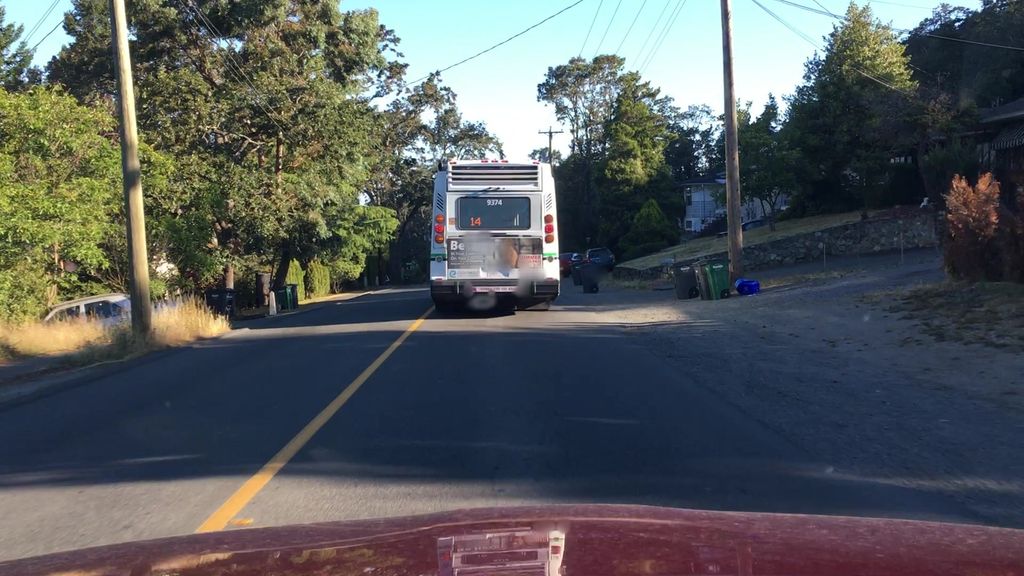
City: victoria